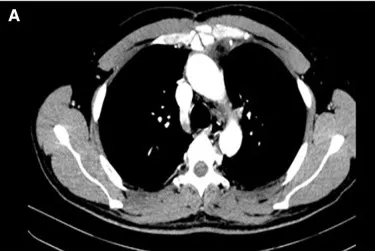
CT in the 1-month follow-up.
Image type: radiology (ct)